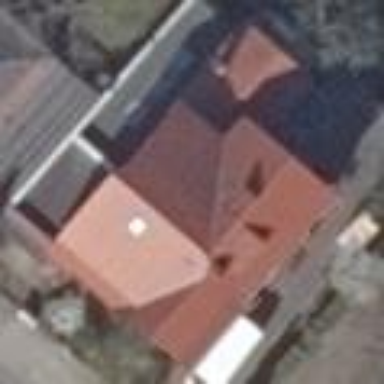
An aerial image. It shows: Detached building with gambrel roof.